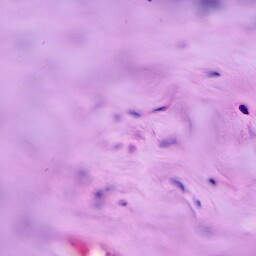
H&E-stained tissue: Breast